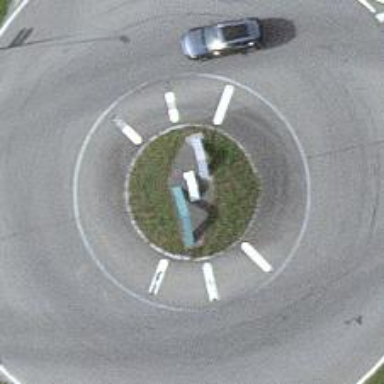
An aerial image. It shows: Paved road located at roundabout junction. The road is primary highway.